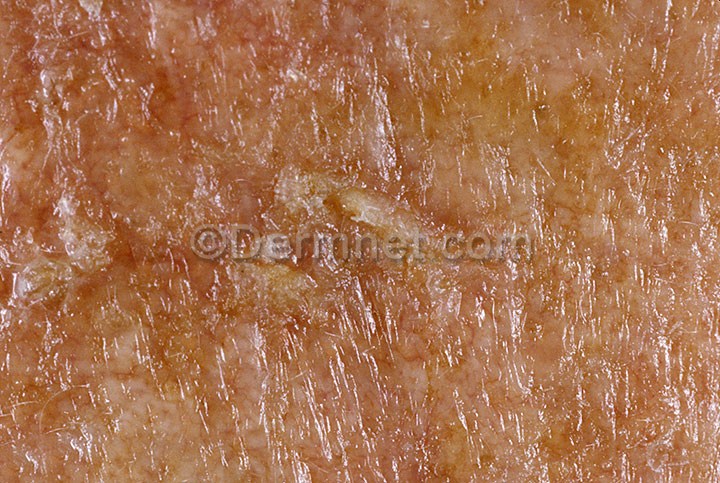
Disease: Actinic Keratosis Basal Cell Carcinoma and other Malignant Lesions